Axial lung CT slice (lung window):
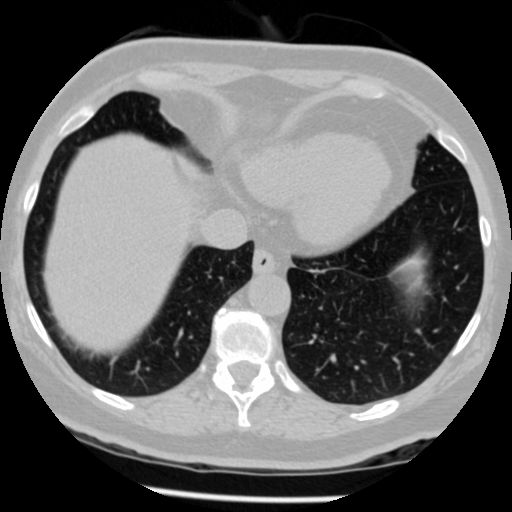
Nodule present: no